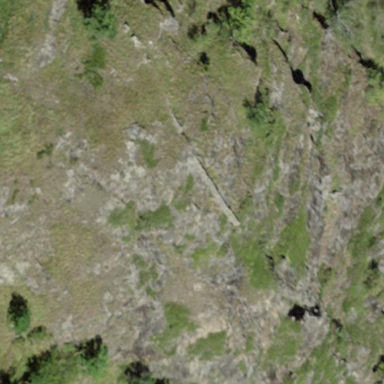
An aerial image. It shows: Landscape of bare rock.